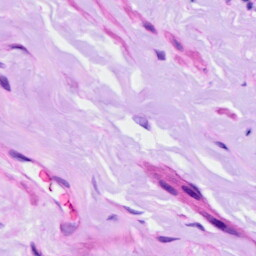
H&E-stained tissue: Ovarian